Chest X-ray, PA view. Patient: 52 years old, sex M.
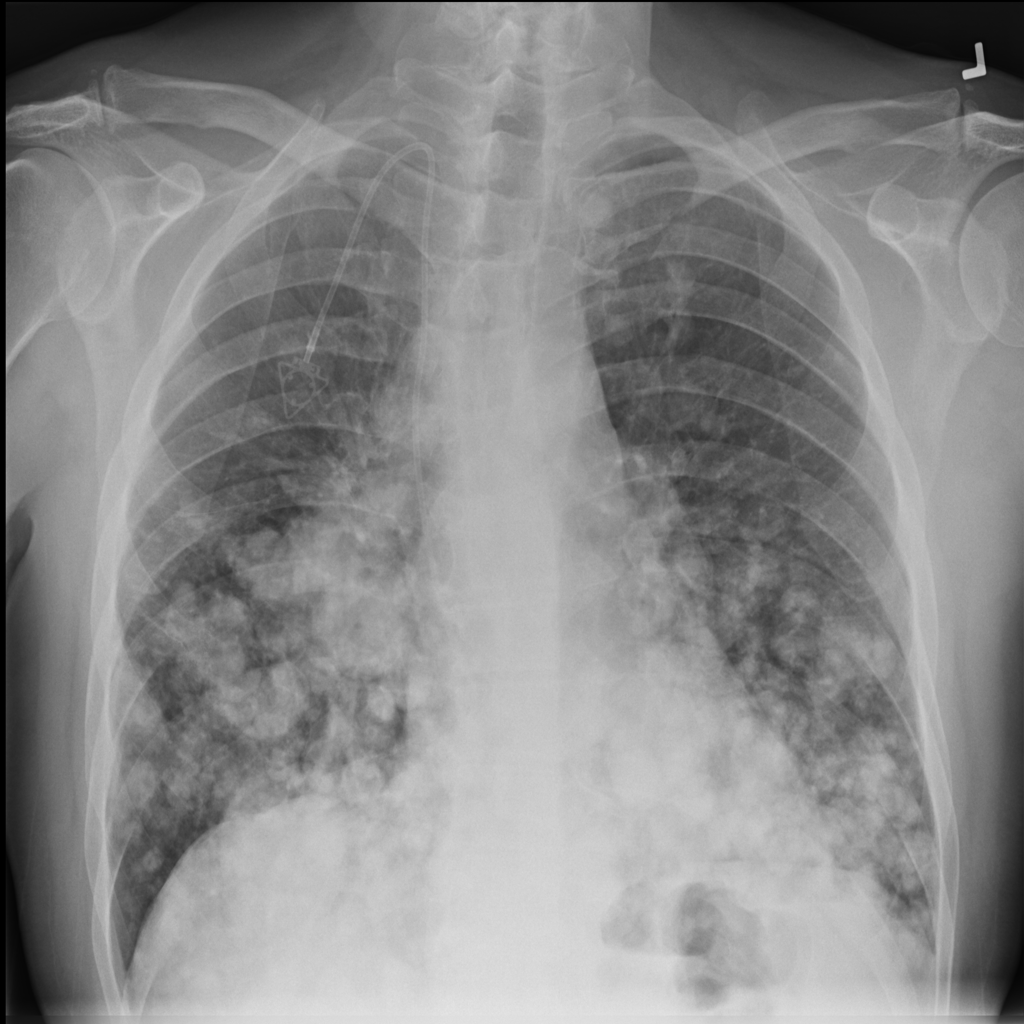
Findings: Mass, Nodule